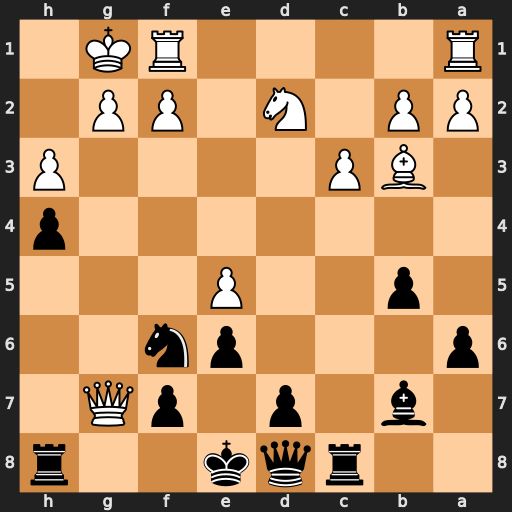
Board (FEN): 2rqk2r/1b1p1pQ1/p3pn2/1p2P3/7p/1BP4P/PP1N1PP1/R4RK1
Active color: b
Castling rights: k
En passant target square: -
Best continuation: Rg8 exf6 Rxg7